Question: I am interested in replicating the Cardex View that is seen in the <URL>.
By Cardex I mean

Please help.
Thanks.
I Have not tried this because I dont know how to go about it. It would be very kind if I could get some help.
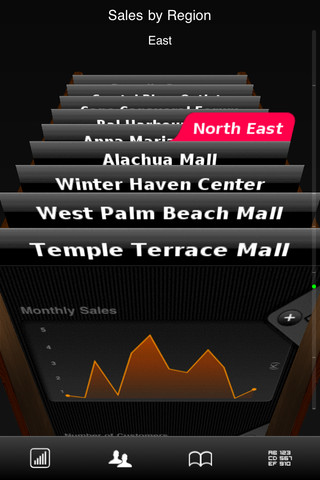
Answer: You can use <URL>.
With iCarousel, you can create effects like this: